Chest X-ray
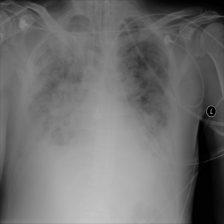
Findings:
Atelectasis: negative
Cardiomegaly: negative
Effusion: negative
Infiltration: negative
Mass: negative
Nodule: negative
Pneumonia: negative
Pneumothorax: negative
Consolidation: negative
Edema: negative
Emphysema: negative
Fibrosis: negative
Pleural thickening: negative
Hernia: negative